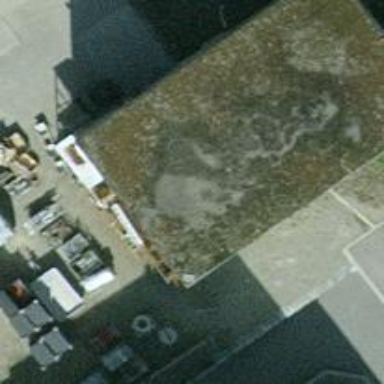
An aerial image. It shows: Industrial building.